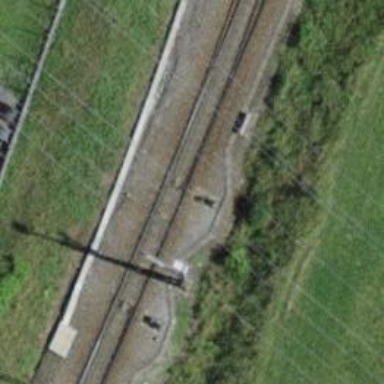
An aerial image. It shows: Railway switch.